Here is the envelope spectrum of one vibration snapshot from a rolling-element bearing, with each characteristic fault-frequency family marked on the frequency axis. Based on the visible evidence, which condition applies: normal, inner_race, outer_race, ball?
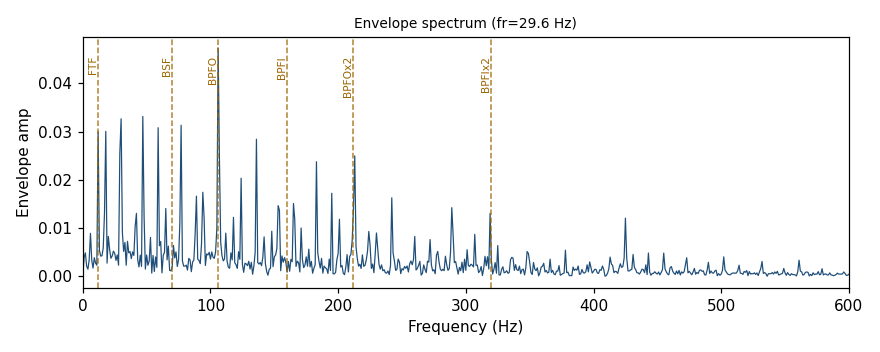
Answer: outer_race